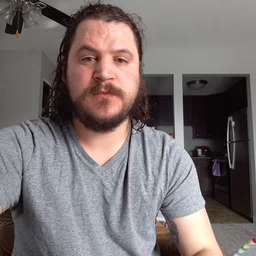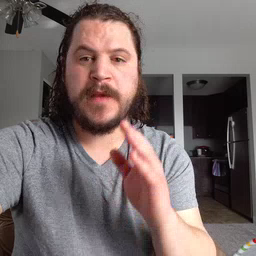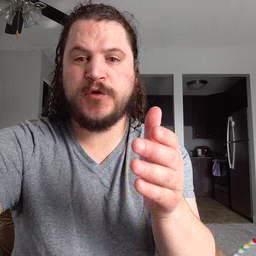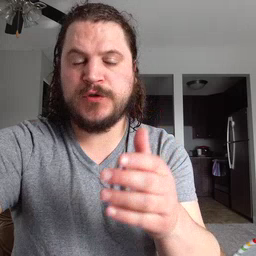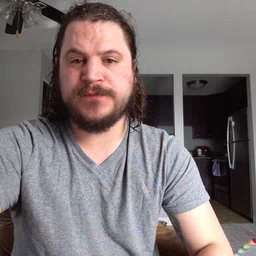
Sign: after